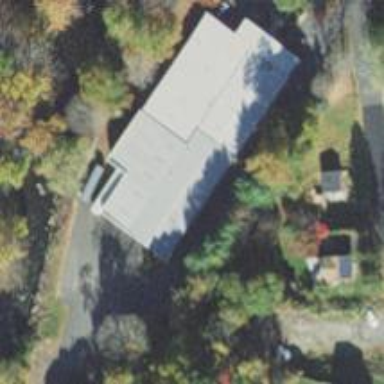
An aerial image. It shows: Part of building.